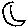
Label: moon